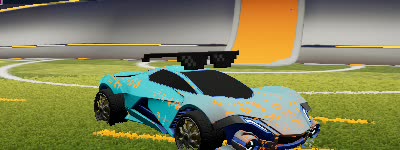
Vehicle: werewolf